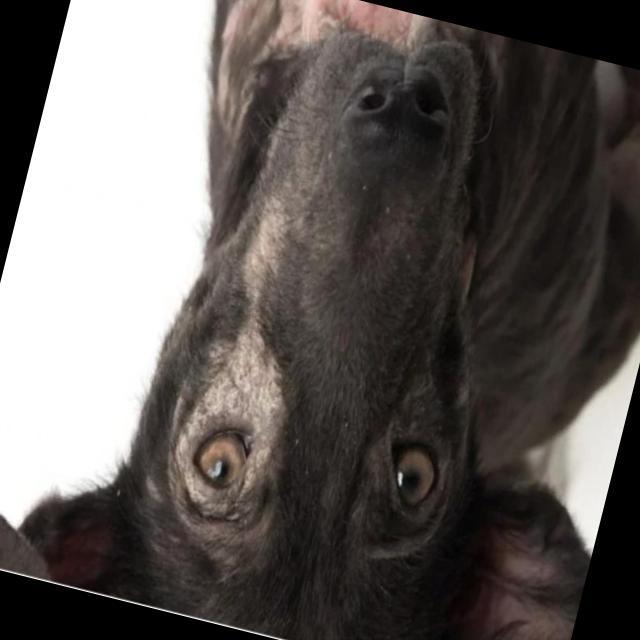
Canine ringworm (Dermatophytosis) — fungal infection caused by Microsporum or Trichophyton. Presents with circular alopecia, scaling, crusting, and broken hairs.